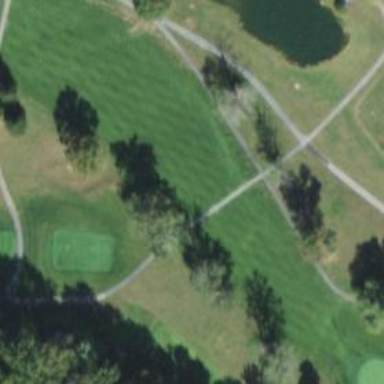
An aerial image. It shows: Grassy area designated as golf fairway.